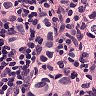
Metastatic tissue present: yes